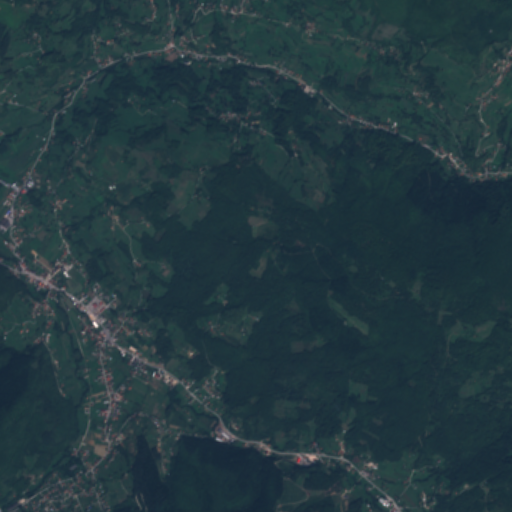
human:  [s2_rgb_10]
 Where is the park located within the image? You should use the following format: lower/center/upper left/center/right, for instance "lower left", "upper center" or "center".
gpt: The park is located in the center left of the image.
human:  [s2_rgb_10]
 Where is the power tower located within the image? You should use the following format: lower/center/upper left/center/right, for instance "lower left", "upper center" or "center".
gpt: The power tower is located in the upper of the image.
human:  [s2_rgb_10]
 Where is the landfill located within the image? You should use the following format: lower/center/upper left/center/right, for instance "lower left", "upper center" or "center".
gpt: There is no landfill in the image.